Aerial crown-view tile of a tropical tree (Barro Colorado Island, Panama), acquired 20240716:
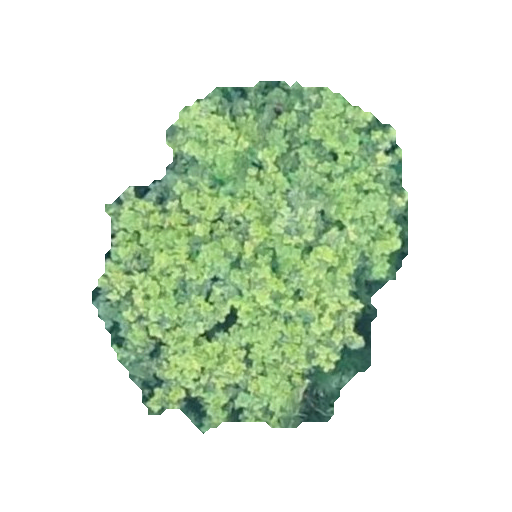
Species: Protium stevensonii
GBIF accepted scientific name: Tetragastris panamensis
Crown area: 127.758 m²